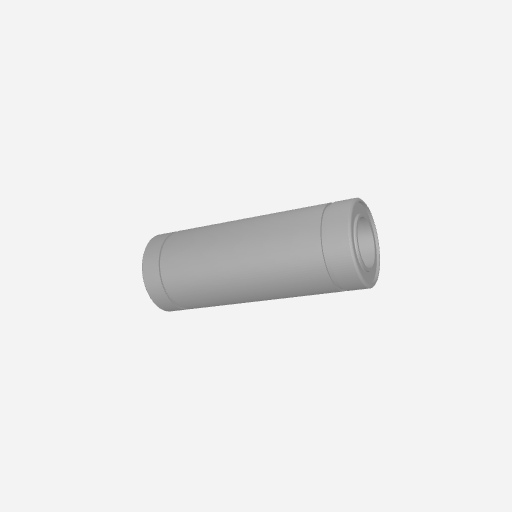
Part: LinearBearing12ID57